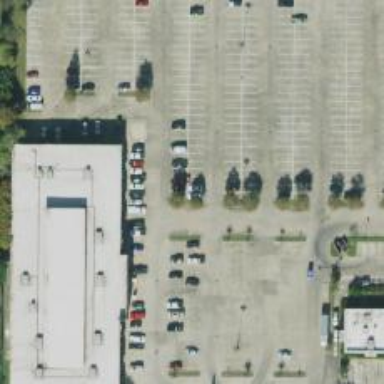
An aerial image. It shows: Parking space is available.